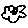
Label: flower